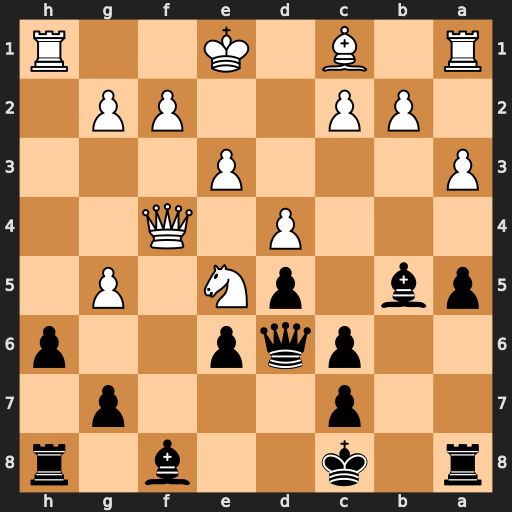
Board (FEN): r1k2b1r/2p3p1/2pqp2p/pb1pN1P1/3P1Q2/P3P3/1PP2PP1/R1B1K2R
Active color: b
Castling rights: KQ
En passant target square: -
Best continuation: hxg5 Rxh8 gxf4